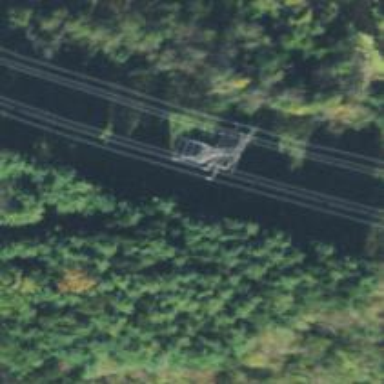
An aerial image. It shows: Lattice structure tower used for power distribution.